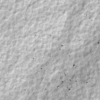
Label: not_dusty